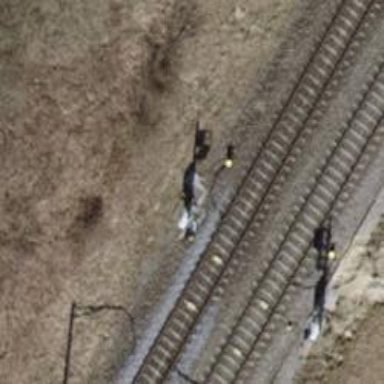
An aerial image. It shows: Railway signal.